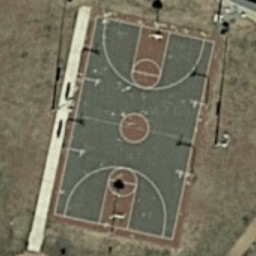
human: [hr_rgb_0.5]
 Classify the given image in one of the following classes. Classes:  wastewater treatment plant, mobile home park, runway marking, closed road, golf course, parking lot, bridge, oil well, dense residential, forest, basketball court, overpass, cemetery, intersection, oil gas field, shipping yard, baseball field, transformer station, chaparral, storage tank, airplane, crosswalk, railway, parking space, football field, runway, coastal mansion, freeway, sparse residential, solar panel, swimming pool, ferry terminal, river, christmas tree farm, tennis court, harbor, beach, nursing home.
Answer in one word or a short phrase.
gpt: basketball court